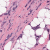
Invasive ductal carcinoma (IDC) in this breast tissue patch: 1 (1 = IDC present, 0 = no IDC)